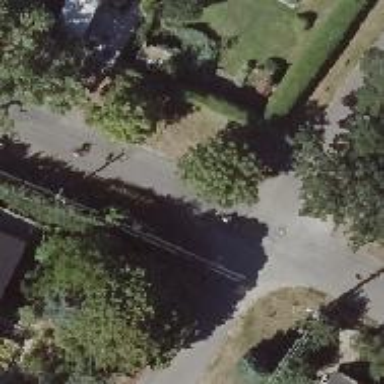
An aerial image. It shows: Smooth asphalt road in residential area.